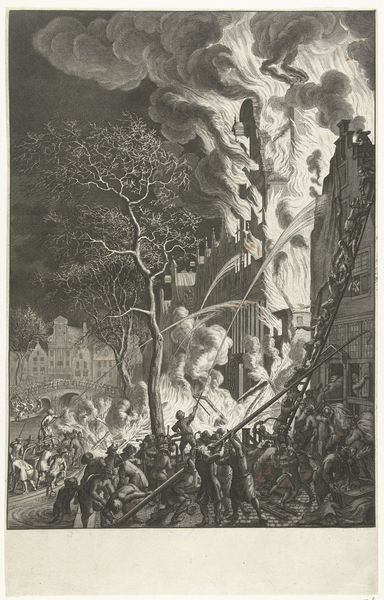
Titel: Brand op de Lauriersgracht te Amsterdam
Künstler: Jan van der Heyden
Standort: Amsterdam
Institution: Rijksmuseum
Schlagwörter: angriff, baum, feuer, wasser, weiß, menschen, grau, nacht, schwarz, haus, leute, häuser, natur, rauch, personen, pferd, pferde, brand, krieg, leiter, stangen, druck, stange, löschen, schlauch, fererwehr